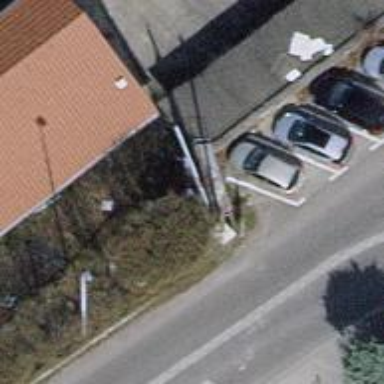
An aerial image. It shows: Pole supporting advertising billboard.